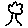
Label: tree